Question: This question may be silly. Is it possible to arrange three images as in the following attachment? Is it possible to design the 'UIImageView' in such manner? If so, how? Share me some useful links. Thank you in advance.

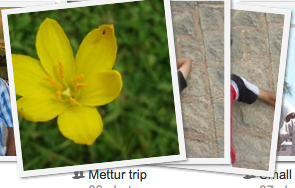
Answer: Yes, you should look into 'QuartzCore''s 'CGAffineTransformConcat' / 'CGAffineTransform' to rotate the images, and '.layer.borderWidth' for the border and '.layer.shadowRadius'and alike for shadow effects.